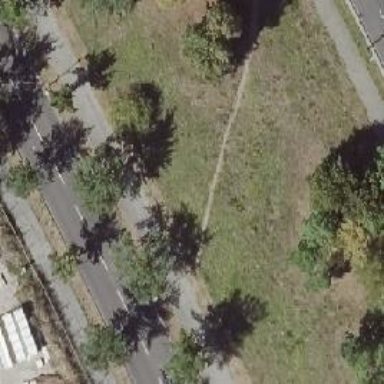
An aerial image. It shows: Path covered with grass.